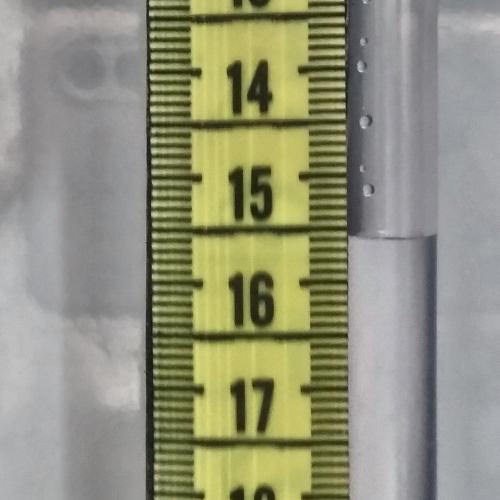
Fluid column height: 15.6 cm